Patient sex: M
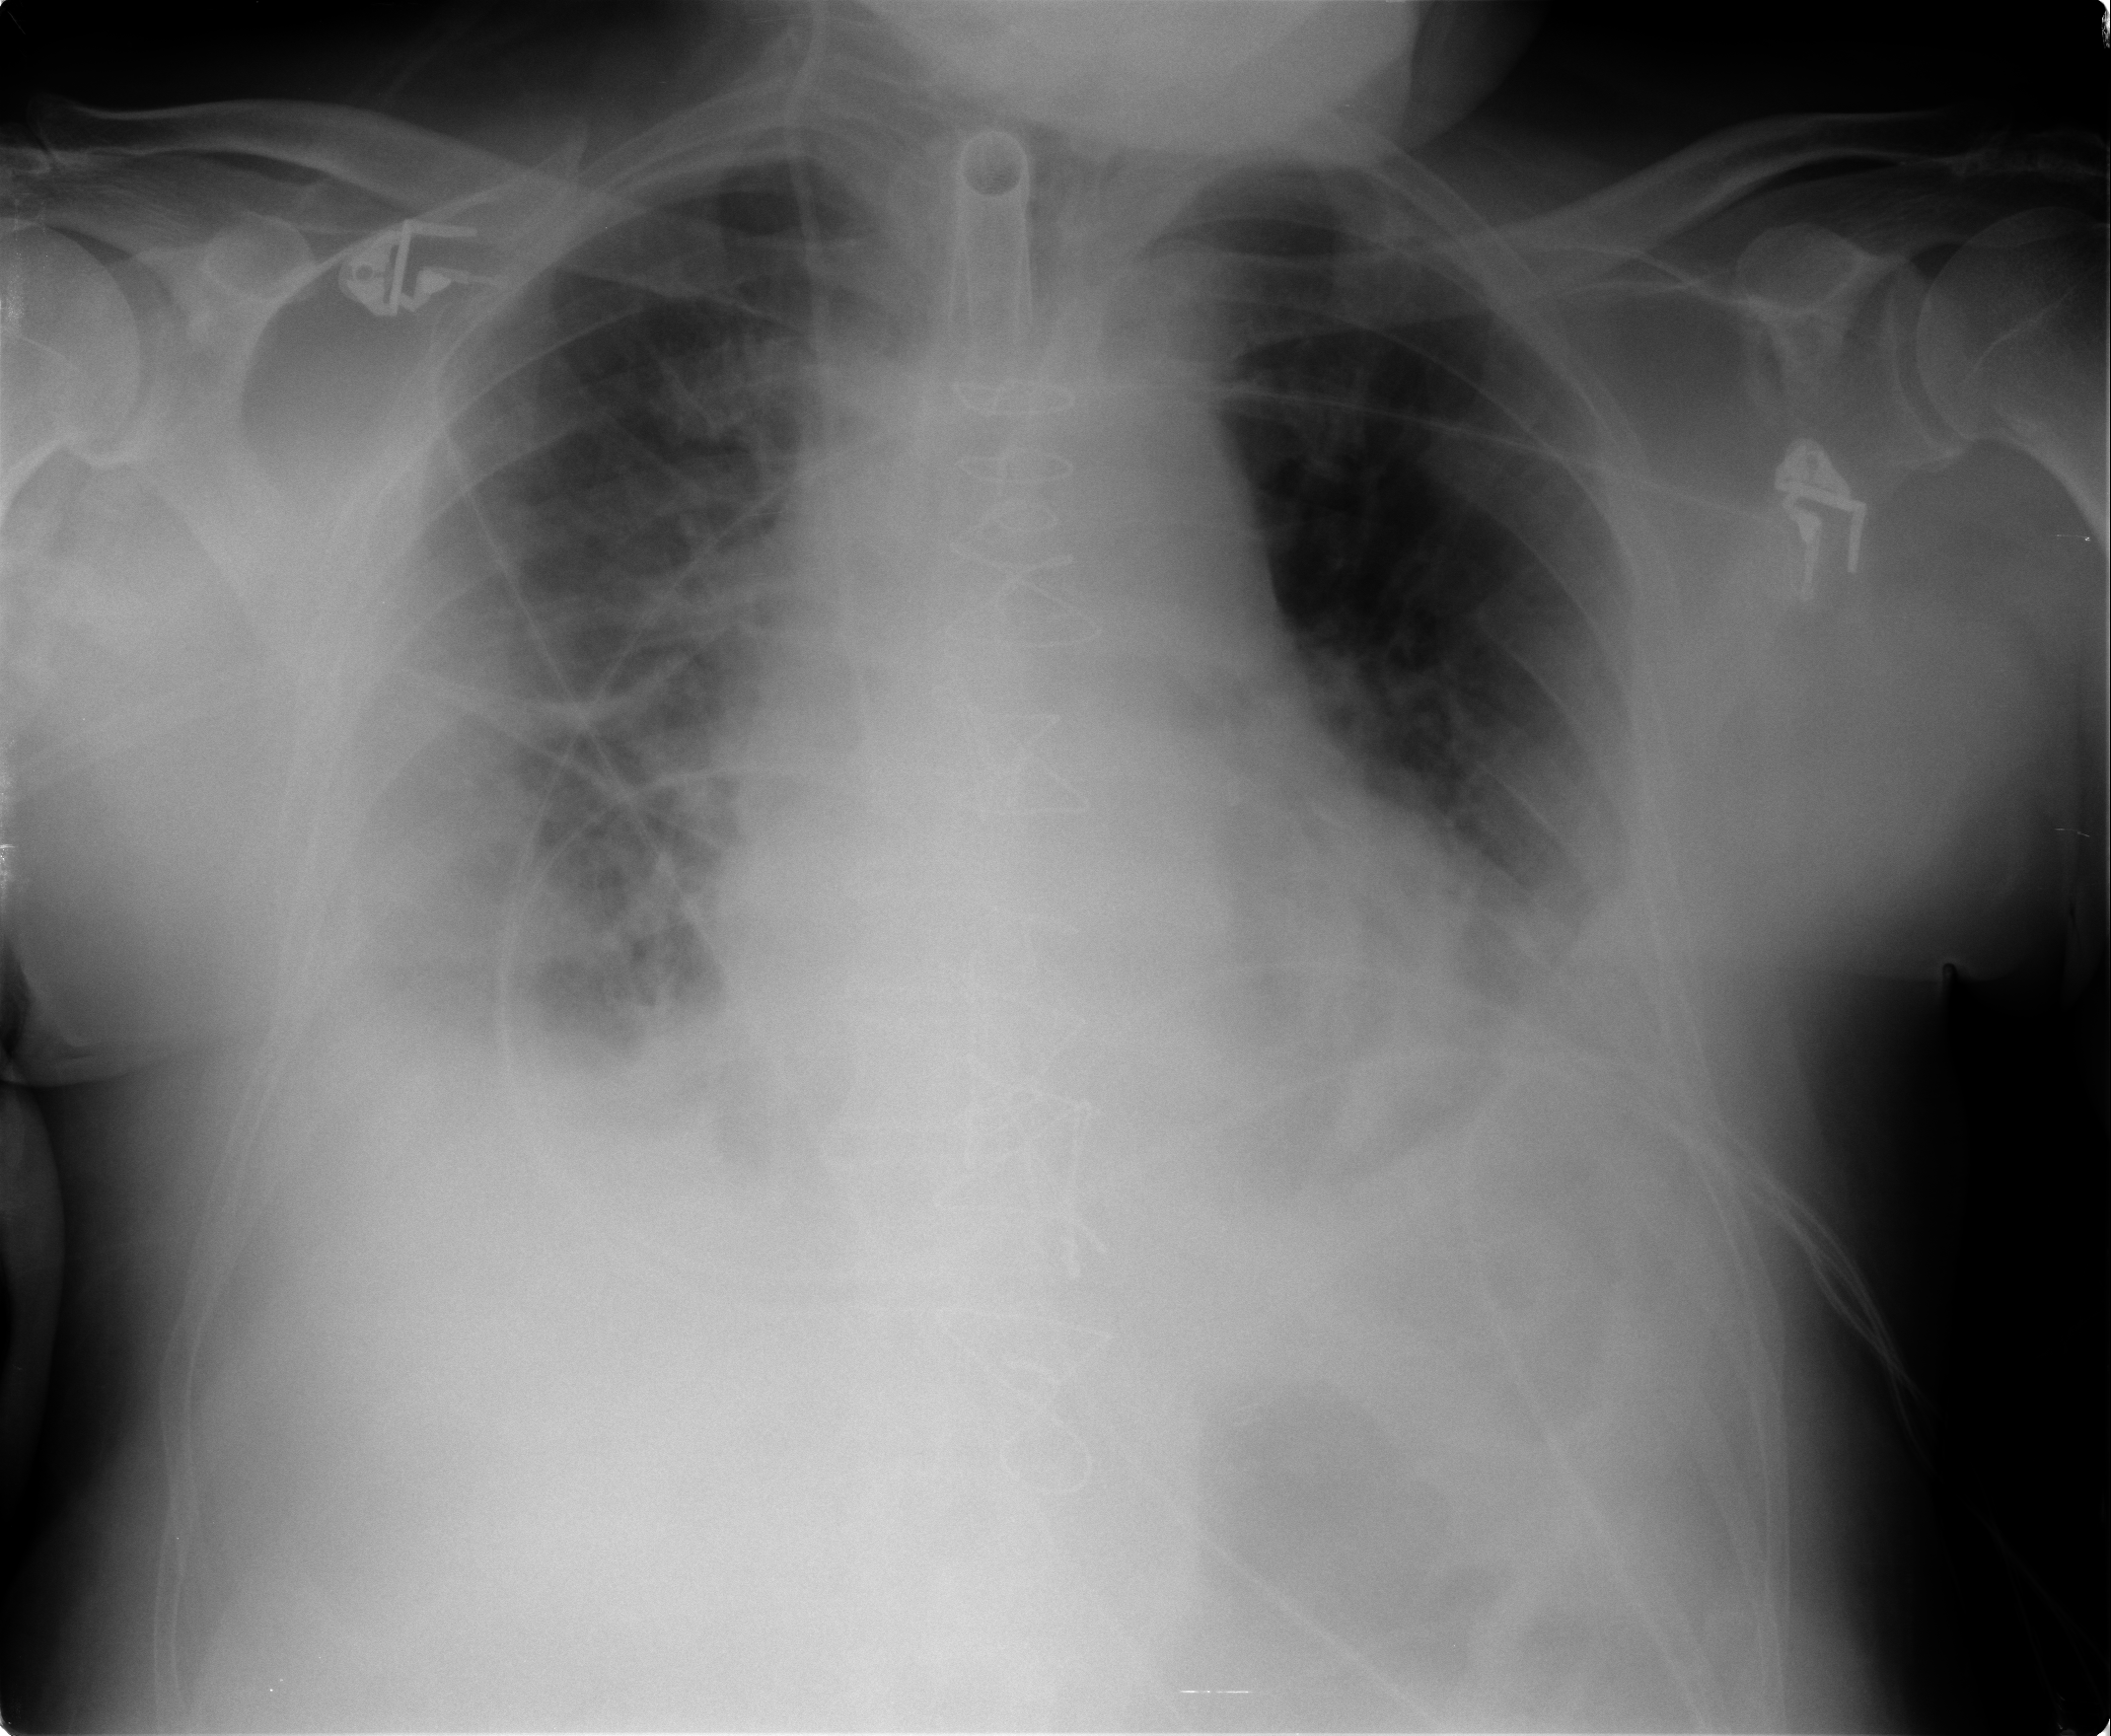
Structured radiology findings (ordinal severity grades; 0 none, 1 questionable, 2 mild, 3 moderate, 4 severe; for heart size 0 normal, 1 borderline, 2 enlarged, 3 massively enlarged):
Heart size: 2
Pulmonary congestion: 2
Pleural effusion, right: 3
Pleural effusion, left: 2
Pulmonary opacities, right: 2
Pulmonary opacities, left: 1
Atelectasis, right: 3
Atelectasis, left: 2